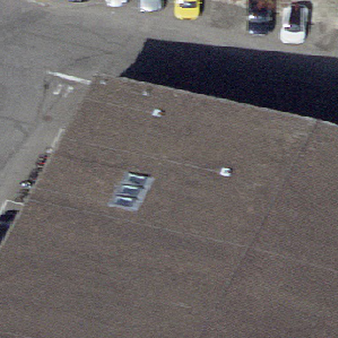
Label: other